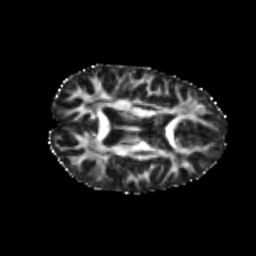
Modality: FA
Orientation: axial
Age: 23
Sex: female
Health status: healthy
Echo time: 0.074 s